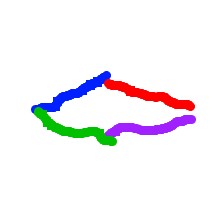
Shape: rhombus